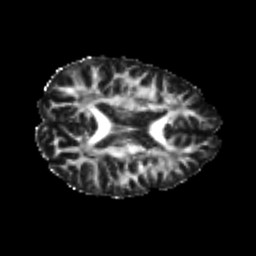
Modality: FA
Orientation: axial
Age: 24
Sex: female
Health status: healthy
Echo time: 0.074 s